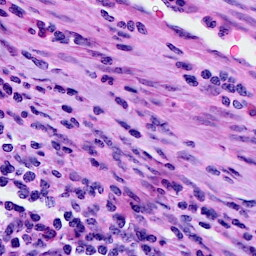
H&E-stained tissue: Cervix